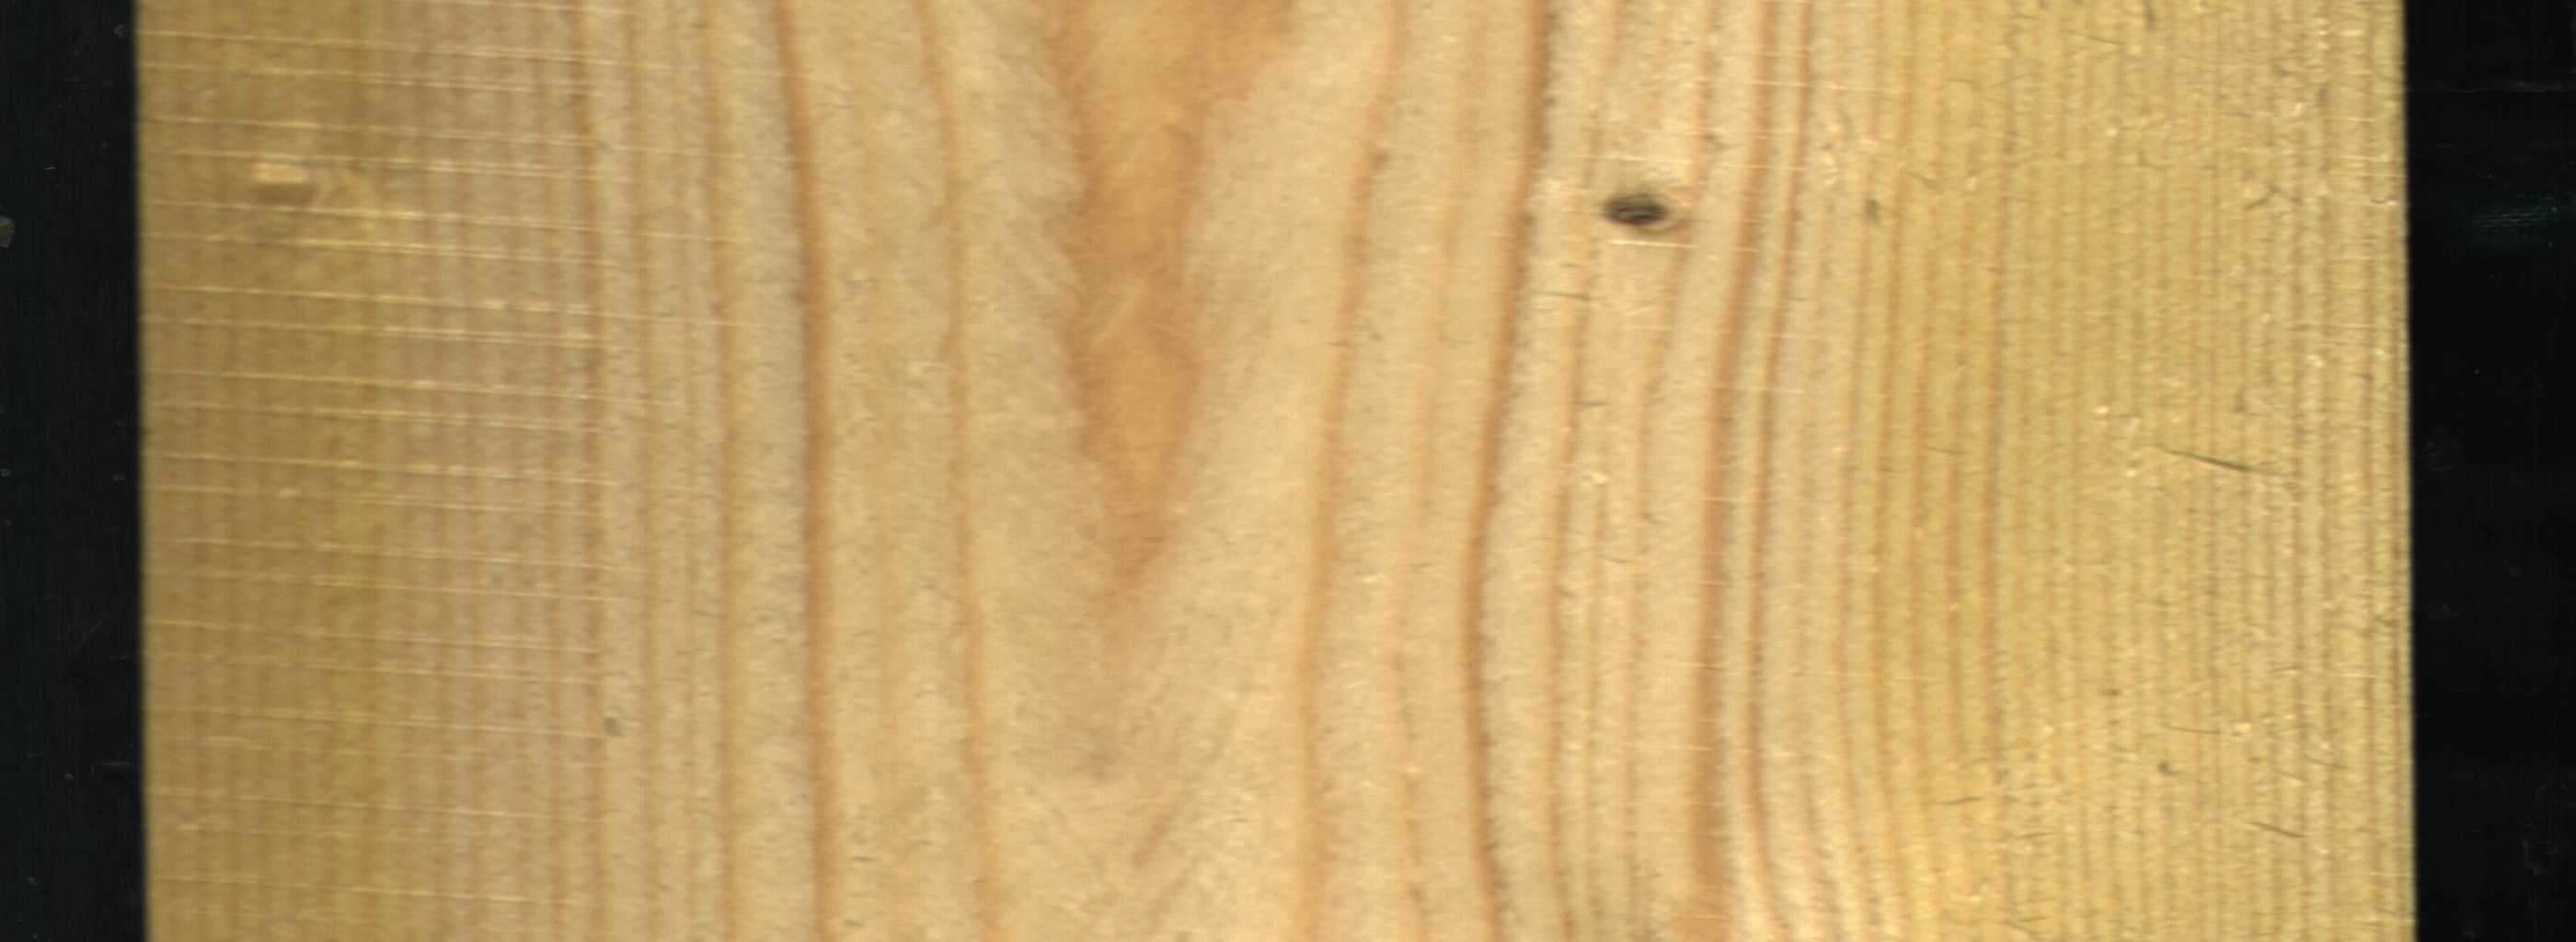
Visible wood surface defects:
Live_Knot